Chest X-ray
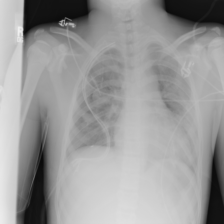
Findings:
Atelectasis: negative
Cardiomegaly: negative
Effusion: negative
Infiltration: negative
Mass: negative
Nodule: negative
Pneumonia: negative
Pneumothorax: negative
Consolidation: negative
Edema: negative
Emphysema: negative
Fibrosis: negative
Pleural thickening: negative
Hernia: negative